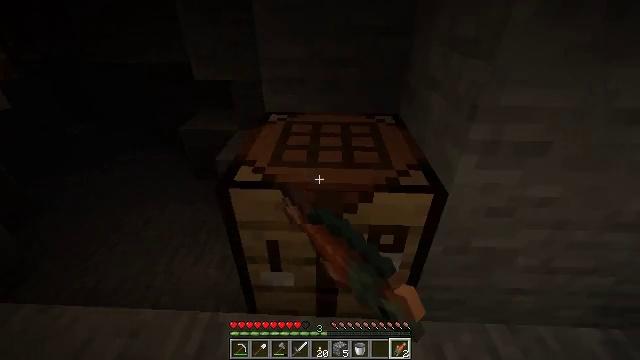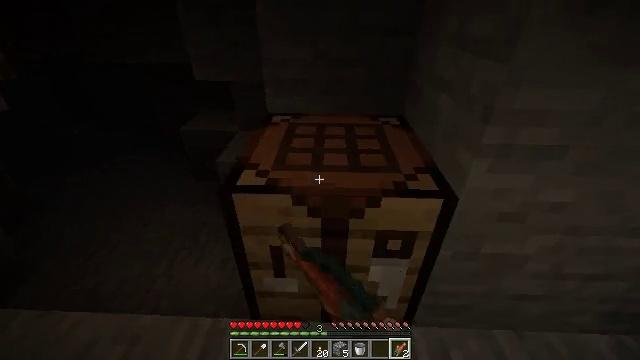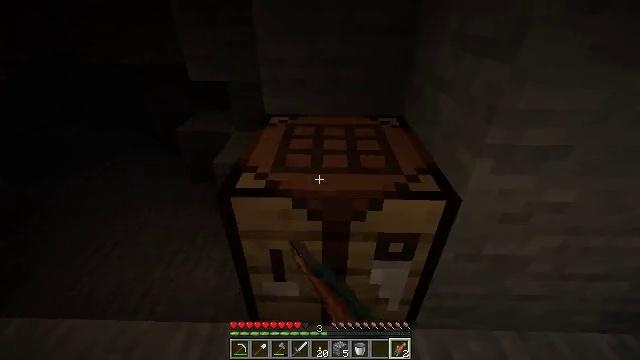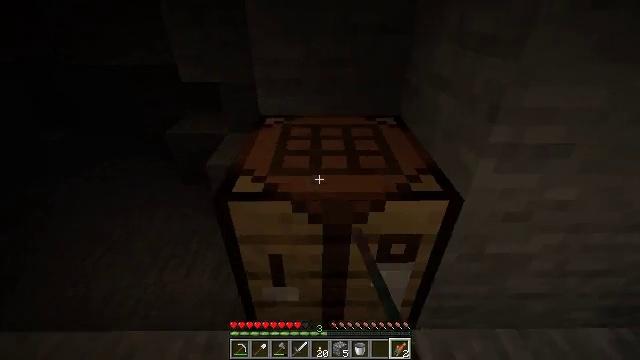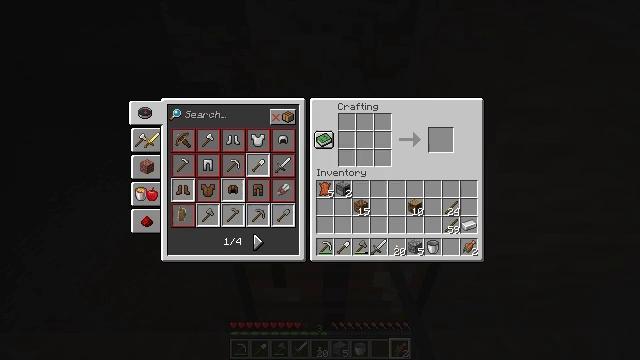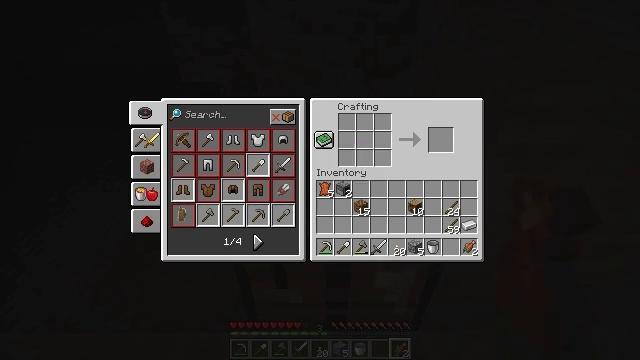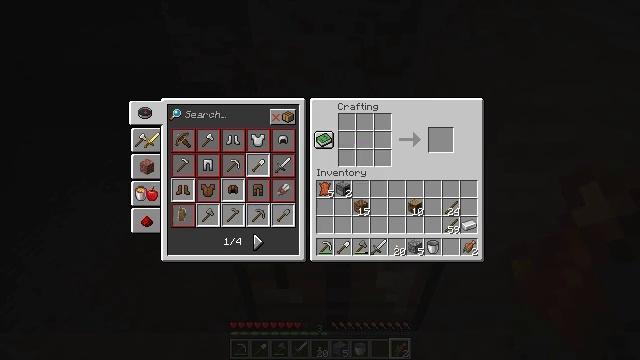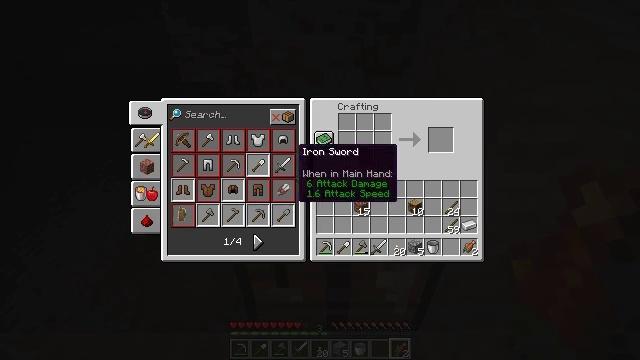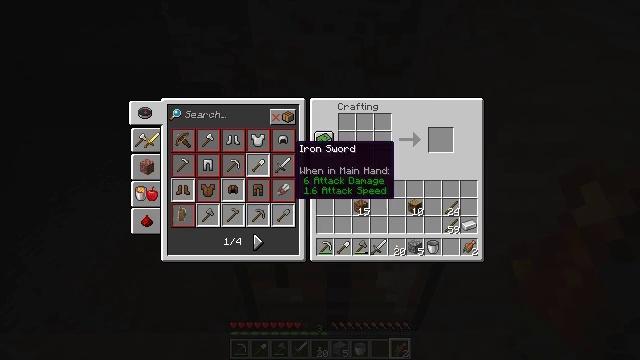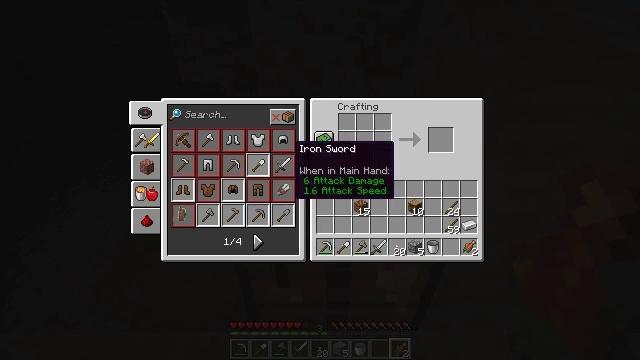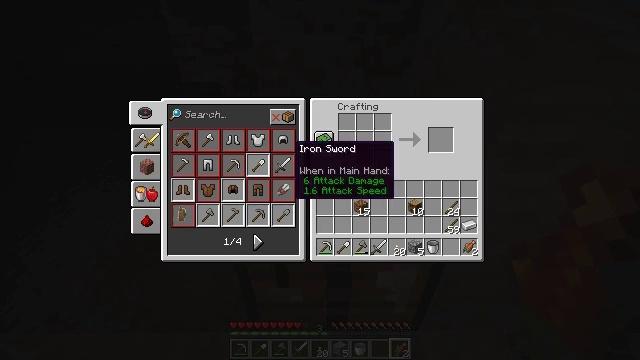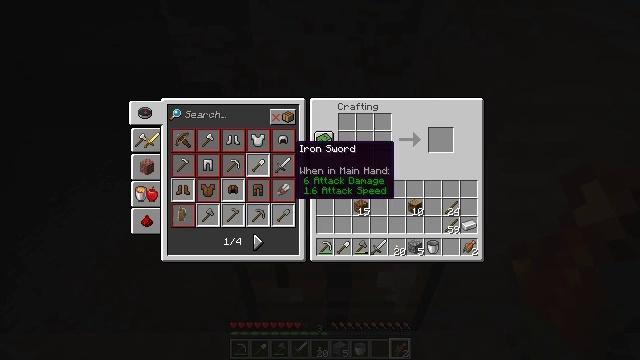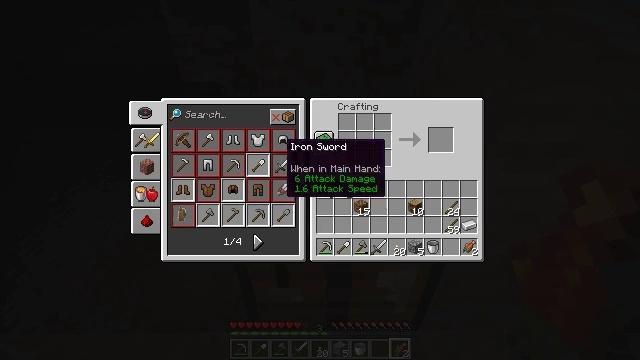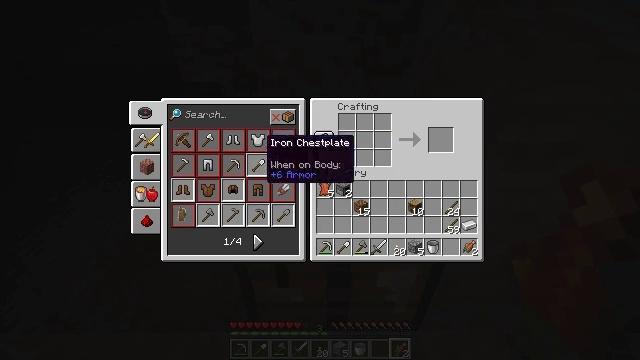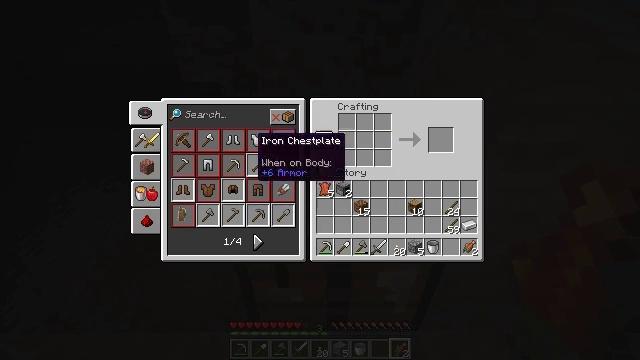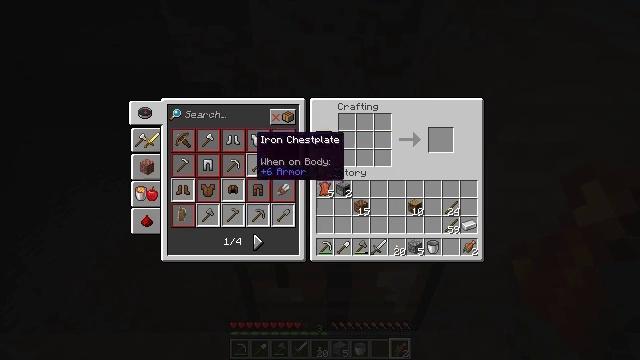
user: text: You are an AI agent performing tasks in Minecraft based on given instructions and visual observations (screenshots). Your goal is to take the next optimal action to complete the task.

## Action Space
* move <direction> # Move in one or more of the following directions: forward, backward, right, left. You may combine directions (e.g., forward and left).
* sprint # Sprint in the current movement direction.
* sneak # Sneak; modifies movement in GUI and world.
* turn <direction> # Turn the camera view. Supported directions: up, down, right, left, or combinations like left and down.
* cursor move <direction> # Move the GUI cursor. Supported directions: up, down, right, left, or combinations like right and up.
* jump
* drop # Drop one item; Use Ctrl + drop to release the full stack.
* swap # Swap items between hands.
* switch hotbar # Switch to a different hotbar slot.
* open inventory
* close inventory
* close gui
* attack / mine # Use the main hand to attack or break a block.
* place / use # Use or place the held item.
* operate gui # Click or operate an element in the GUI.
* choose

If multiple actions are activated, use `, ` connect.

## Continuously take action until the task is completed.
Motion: motion action
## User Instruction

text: Open the crafting table to make a leather helmet.
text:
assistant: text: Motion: use / place
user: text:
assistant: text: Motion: use / place
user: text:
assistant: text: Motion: turn right
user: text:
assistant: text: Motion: no_op
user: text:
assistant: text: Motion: no_op
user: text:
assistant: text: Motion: cursor move up
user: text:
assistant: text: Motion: cursor move left and up
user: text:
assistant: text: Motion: no_op
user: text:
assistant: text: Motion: no_op
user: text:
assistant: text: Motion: no_op
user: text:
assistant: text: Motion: no_op
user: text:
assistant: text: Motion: cursor move left
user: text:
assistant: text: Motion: cursor move left
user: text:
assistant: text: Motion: cursor move left
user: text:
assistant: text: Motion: no_op
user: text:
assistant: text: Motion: cursor move left
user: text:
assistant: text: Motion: cursor move left
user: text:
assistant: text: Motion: cursor move left and down
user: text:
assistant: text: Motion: cursor move down
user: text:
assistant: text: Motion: cursor move down
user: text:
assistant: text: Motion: cursor move right and down
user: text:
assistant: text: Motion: cursor move right and down
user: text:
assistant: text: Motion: cursor move right and down
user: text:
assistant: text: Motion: no_op
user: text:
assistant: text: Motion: no_op
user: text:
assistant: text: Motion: no_op
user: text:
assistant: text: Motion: no_op
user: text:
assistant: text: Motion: no_op
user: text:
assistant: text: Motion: cursor move left and up
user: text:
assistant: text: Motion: cursor move up